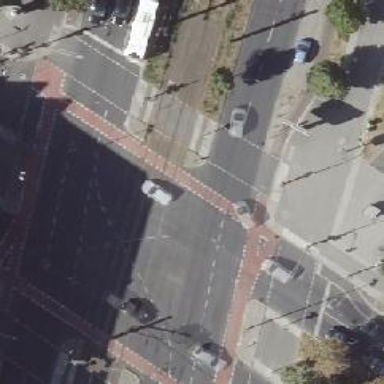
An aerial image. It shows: Crossing with traffic signals.